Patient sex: M
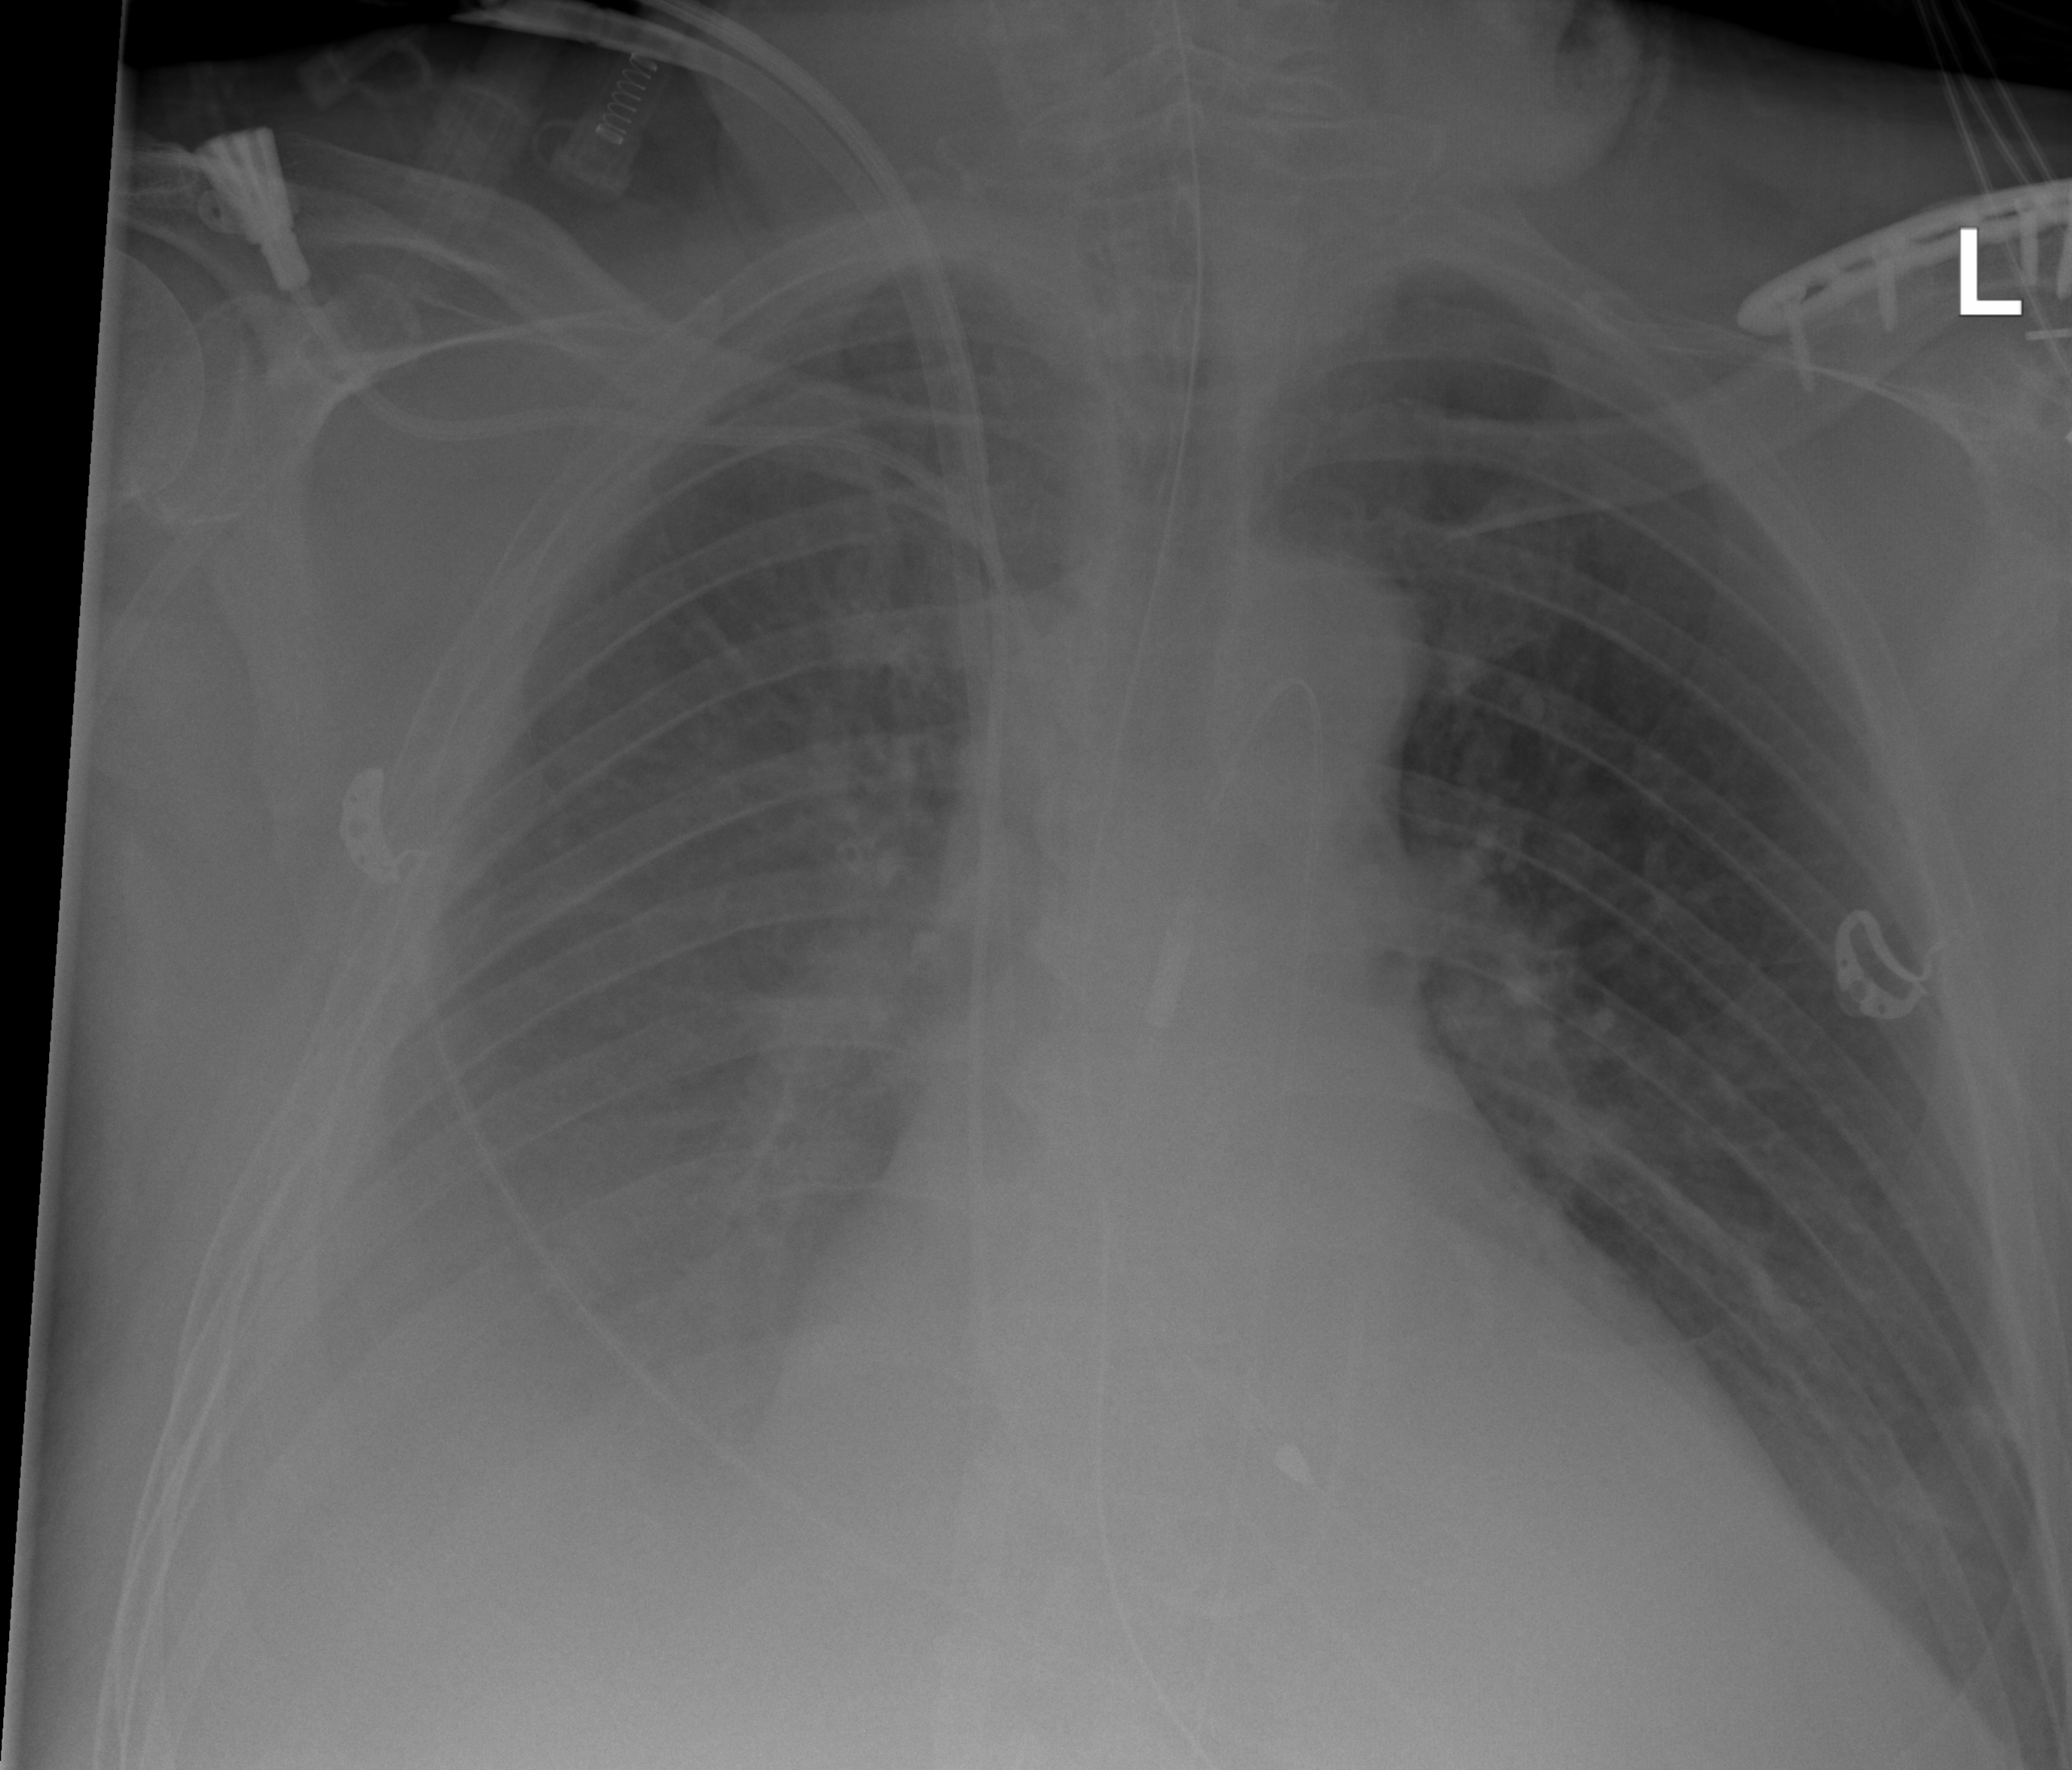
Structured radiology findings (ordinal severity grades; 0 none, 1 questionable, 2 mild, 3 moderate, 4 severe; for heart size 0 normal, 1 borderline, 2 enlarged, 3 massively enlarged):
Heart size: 2
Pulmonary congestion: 0
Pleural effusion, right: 3
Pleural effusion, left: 0
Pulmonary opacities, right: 0
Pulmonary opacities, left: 0
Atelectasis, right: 2
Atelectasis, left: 0